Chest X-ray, PA view. Patient: 28 years old, sex M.
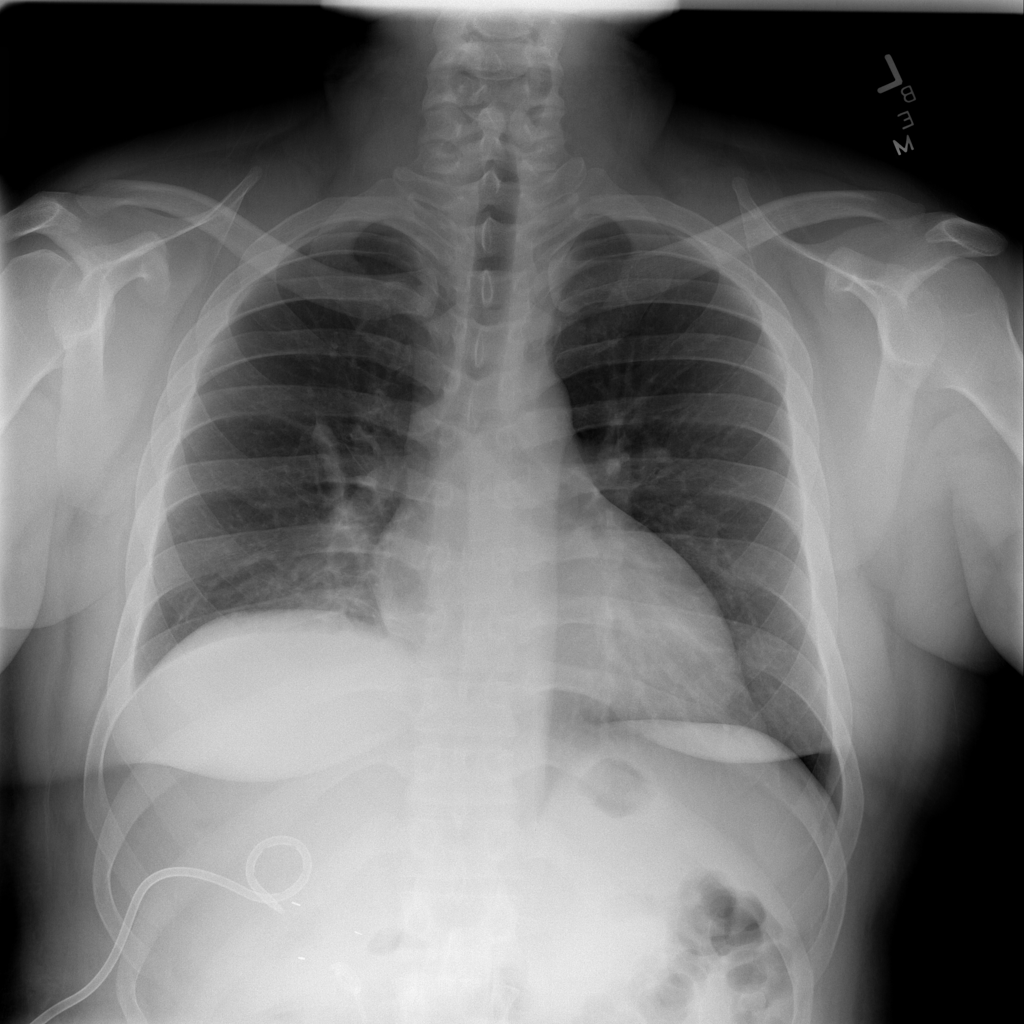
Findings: Atelectasis